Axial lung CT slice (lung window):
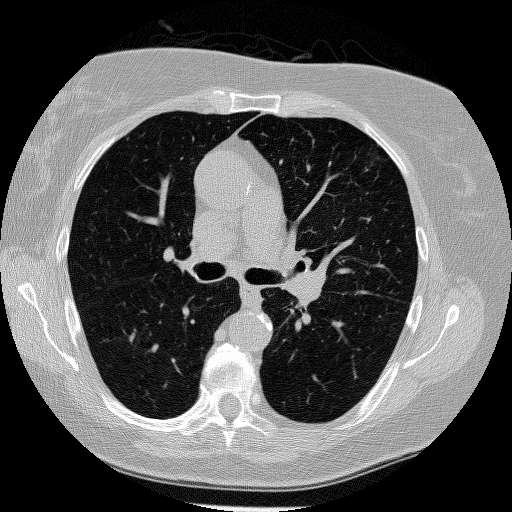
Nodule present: no